The plot shows how the frequency content of a rotor-rig vibration signal evolves over time (STFT spectrogram). Classify the rotor condition as one of: normal, misalignment, unbalance, looseness.
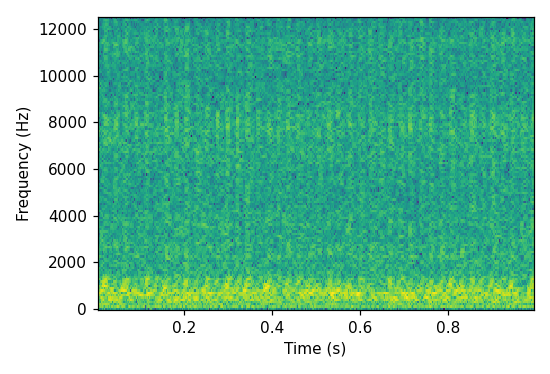
Answer: misalignment